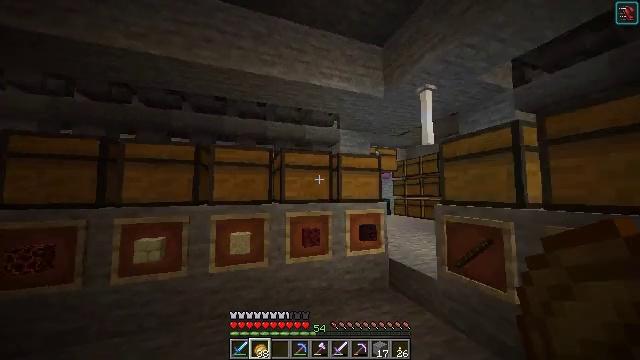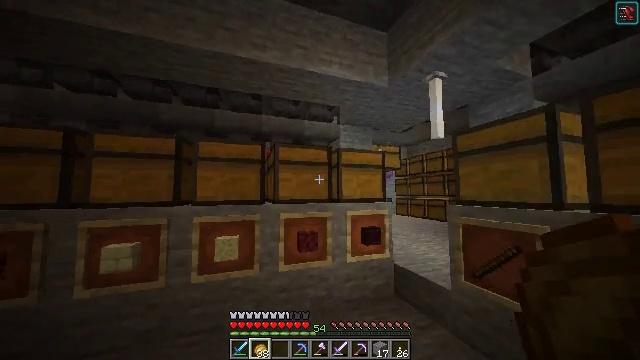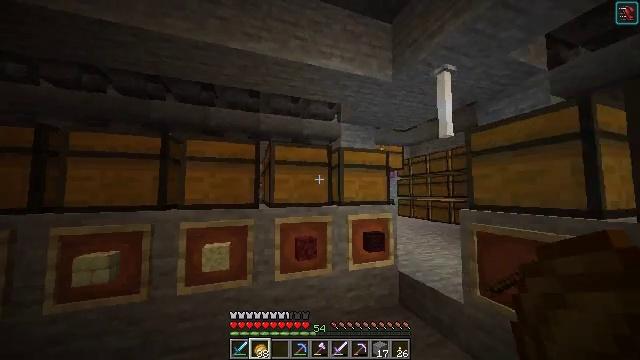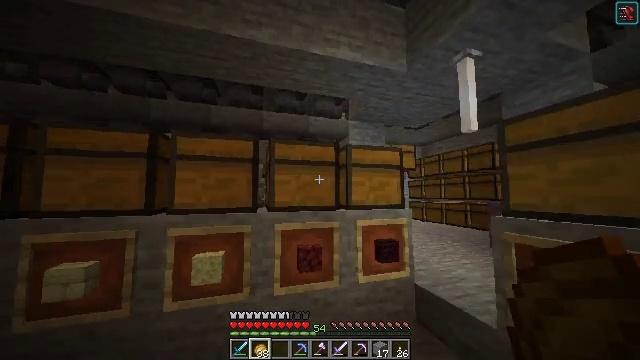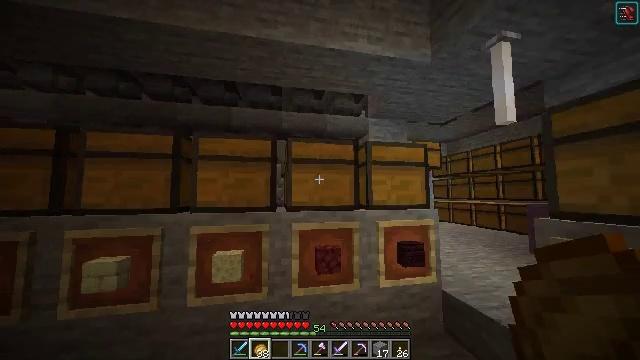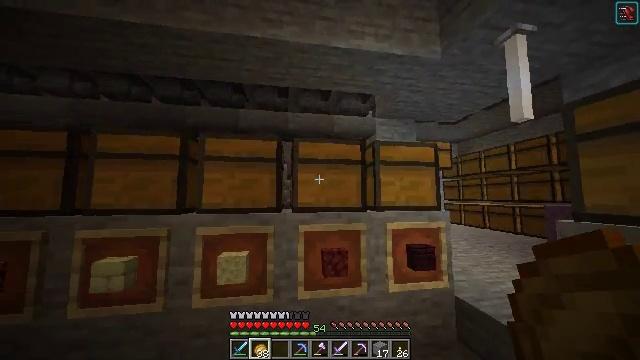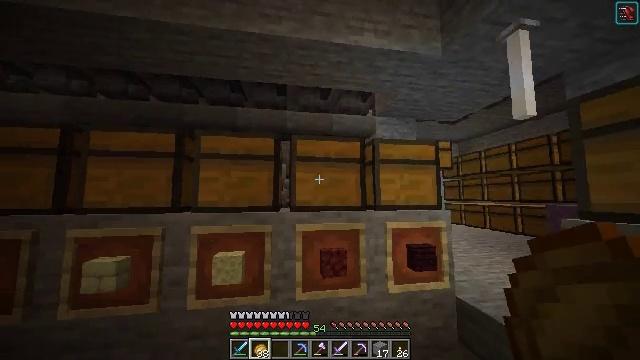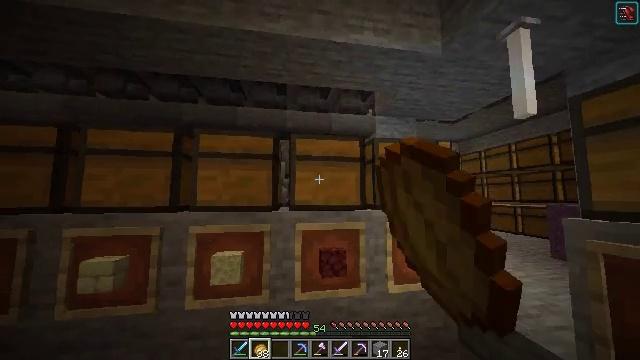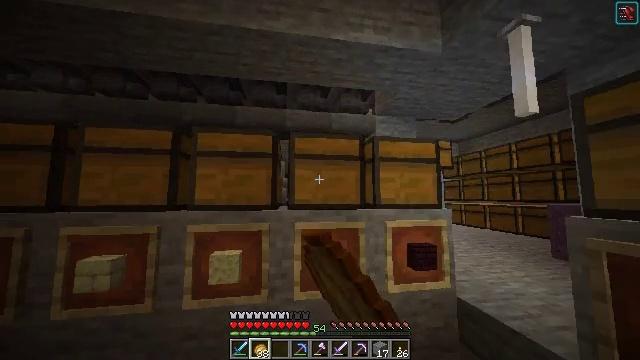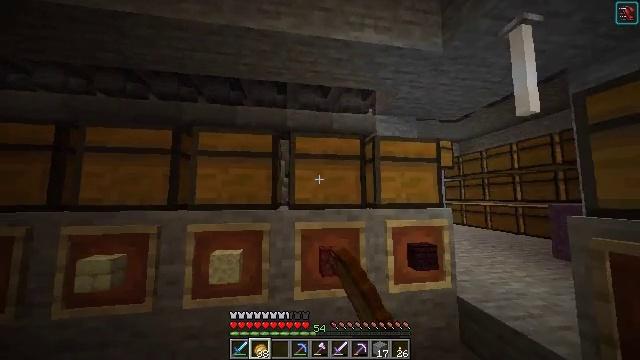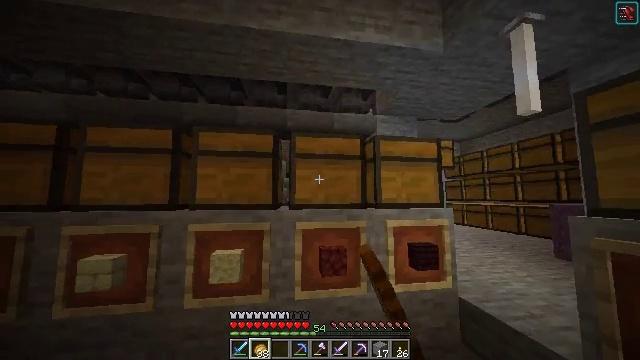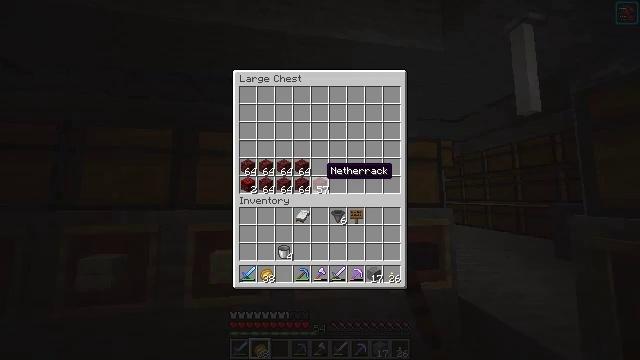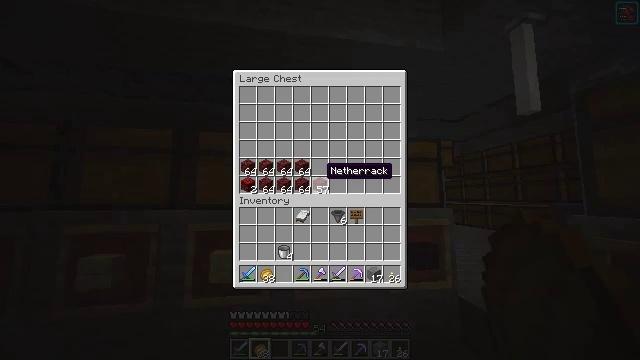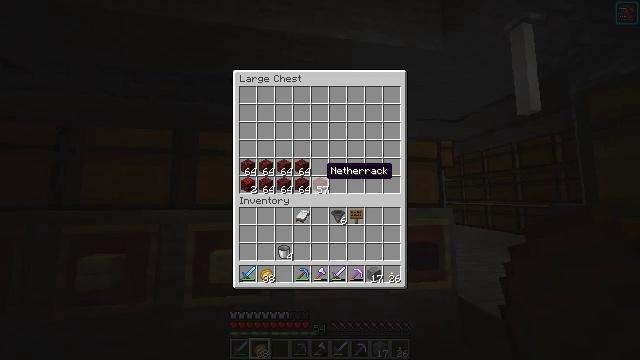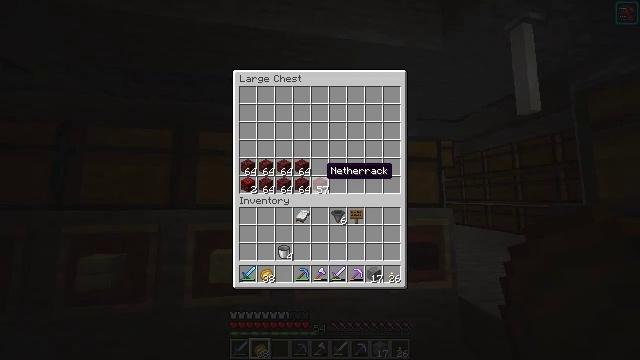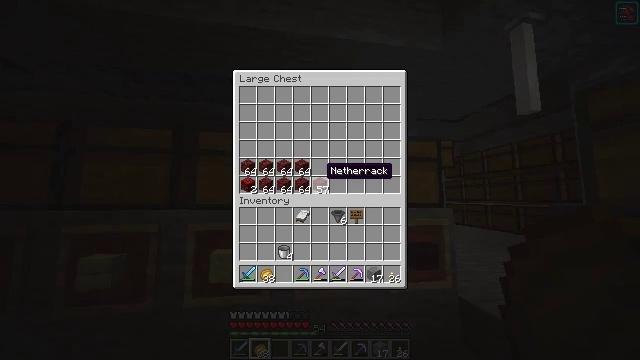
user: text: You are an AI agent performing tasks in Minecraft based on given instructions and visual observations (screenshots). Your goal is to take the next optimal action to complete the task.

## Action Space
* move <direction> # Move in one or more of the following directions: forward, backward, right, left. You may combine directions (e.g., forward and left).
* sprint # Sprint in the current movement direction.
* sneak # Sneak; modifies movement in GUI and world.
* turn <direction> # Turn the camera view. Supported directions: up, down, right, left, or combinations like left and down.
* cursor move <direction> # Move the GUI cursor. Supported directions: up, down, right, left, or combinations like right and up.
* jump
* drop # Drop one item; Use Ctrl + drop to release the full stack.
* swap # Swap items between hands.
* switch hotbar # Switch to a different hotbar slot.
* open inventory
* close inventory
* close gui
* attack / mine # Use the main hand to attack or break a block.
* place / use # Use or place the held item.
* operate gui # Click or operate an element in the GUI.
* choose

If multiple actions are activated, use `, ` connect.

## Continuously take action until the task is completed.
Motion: motion action
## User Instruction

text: Remove a crimson nylium from the inventory.
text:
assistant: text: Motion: move forward
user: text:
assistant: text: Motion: move forward
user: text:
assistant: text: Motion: turn left
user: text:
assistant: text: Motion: turn left
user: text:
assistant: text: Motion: turn left
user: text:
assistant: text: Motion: use / place
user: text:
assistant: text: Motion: use / place
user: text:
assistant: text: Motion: no_op
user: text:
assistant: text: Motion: no_op
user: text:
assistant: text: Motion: no_op
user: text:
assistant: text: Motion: open gui
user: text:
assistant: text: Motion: no_op
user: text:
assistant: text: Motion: no_op
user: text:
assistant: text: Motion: no_op
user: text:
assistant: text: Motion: no_op
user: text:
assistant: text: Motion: no_op
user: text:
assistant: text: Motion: no_op
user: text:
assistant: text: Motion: no_op
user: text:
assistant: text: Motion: no_op
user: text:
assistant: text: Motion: no_op
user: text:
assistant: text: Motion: no_op
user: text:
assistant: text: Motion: no_op
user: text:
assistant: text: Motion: no_op
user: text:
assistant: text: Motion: no_op
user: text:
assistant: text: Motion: no_op
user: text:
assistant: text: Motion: no_op
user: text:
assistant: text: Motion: no_op
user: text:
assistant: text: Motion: no_op
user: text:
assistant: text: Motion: no_op
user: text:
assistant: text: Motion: no_op